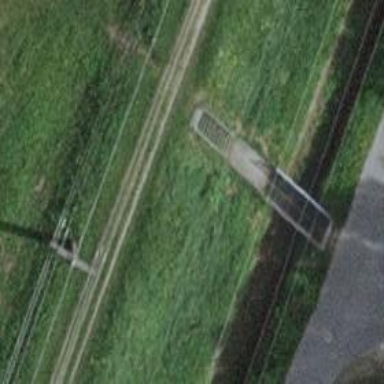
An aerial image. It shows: Metal grid steps on the road.